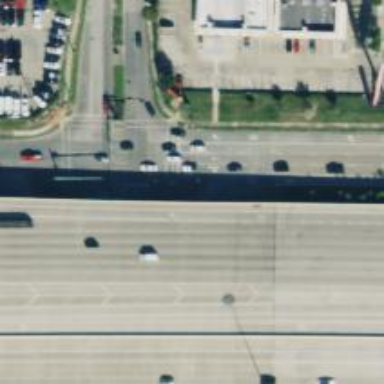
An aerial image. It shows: Frontage road connected to secondary link.